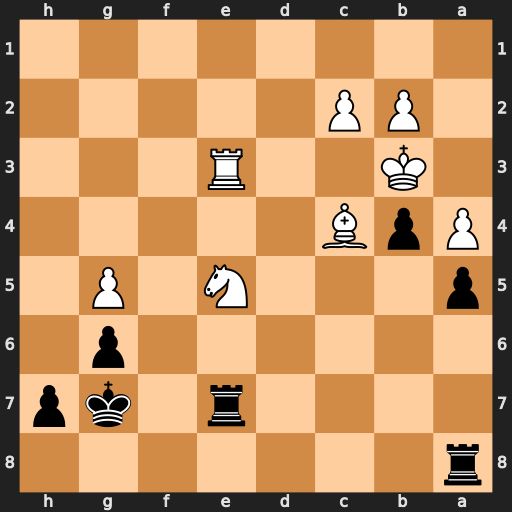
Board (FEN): r7/4r1kp/6p1/p3N1P1/PpB5/1K2R3/1PP5/8
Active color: b
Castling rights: -
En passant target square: -
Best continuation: Rae8 c3 bxc3 Kxc3 Rxe5 Rxe5 Rxe5